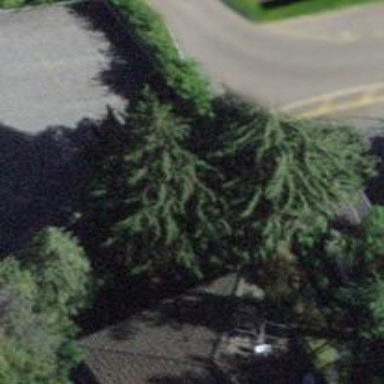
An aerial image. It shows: Lift gate barrier.